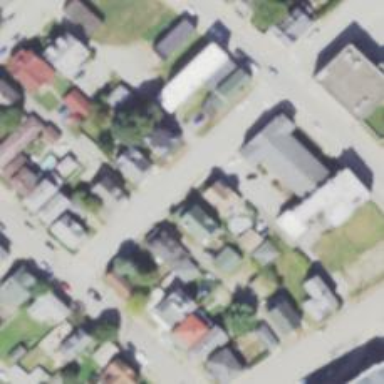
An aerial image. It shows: Alleyway designated as service road.